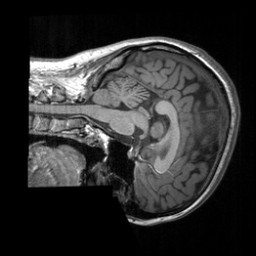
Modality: T1w
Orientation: sagittal
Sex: female
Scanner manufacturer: siemens
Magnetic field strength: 3 T
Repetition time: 1.9 s
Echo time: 0.00252 s